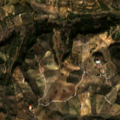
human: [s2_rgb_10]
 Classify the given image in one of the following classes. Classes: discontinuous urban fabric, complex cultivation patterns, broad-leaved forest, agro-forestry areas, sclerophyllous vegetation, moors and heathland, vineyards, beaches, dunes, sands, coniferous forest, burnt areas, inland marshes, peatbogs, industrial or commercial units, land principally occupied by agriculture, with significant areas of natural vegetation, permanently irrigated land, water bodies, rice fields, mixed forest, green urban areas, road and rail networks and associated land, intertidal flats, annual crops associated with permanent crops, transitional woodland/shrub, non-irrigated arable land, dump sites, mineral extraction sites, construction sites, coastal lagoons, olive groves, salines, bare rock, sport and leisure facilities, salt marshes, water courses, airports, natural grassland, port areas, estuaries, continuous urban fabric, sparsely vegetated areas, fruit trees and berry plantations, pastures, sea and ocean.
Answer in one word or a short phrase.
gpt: olive groves, land principally occupied by agriculture, with significant areas of natural vegetation